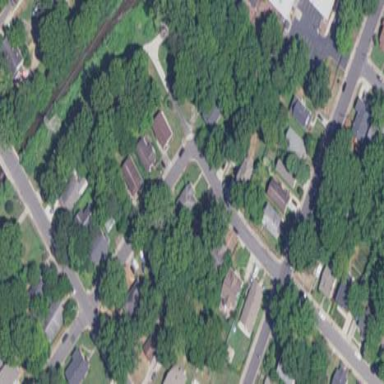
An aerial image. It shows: Residential area consisting of single-family homes.